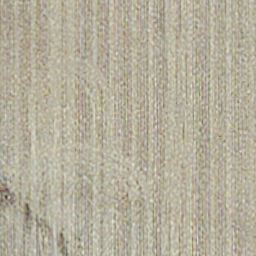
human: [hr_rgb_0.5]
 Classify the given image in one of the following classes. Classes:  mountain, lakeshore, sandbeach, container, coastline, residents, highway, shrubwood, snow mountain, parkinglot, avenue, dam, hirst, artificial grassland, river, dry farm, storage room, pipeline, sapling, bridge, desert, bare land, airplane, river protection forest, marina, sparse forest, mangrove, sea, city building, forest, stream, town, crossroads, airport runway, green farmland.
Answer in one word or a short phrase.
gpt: dry farm